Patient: sex F, age 52
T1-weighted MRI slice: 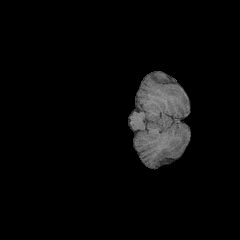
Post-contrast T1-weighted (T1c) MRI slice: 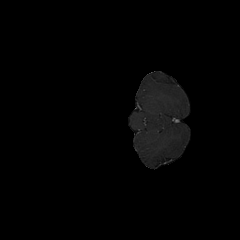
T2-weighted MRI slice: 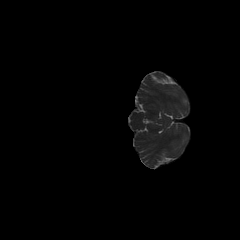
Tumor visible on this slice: no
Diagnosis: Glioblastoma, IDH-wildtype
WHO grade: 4